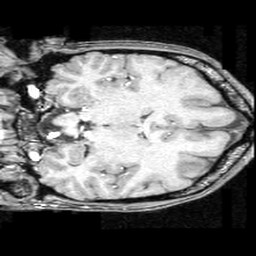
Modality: T1w
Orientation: coronal
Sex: female
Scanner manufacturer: ge
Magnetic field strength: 1.5 T
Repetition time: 21 s
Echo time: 0.008 s